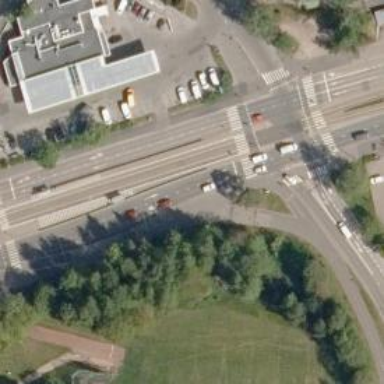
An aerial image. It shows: Asphalt cycleway.